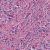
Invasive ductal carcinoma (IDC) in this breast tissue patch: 1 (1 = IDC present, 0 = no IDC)